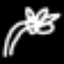
Label: palm tree